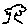
Label: tree